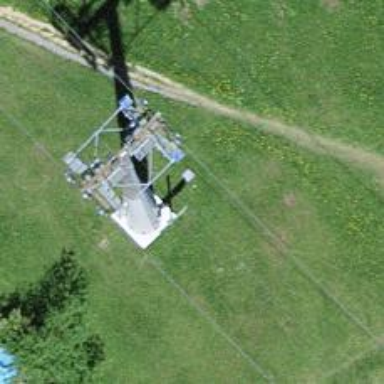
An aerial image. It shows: Pylon for aerialway.